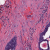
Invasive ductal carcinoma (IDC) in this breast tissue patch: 0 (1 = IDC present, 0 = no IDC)